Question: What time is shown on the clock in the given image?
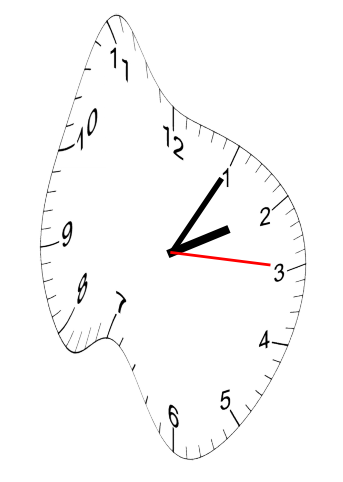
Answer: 02:05:15